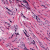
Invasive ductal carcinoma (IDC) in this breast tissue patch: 0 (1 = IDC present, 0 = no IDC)